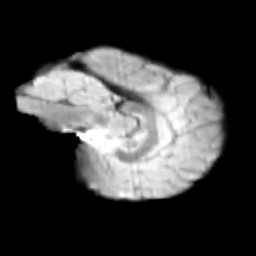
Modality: T2w
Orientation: sagittal
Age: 9
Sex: female
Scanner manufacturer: siemens
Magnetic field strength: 3 T
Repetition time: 3.8 s
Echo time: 0.07 s